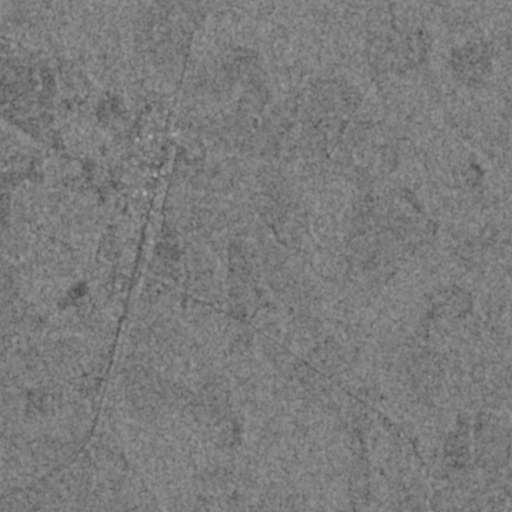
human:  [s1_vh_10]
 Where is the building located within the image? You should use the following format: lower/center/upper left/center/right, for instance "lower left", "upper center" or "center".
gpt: The building is located in the upper left of the image.
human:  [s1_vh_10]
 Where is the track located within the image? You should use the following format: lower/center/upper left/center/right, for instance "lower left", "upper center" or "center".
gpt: There is no track in the image.

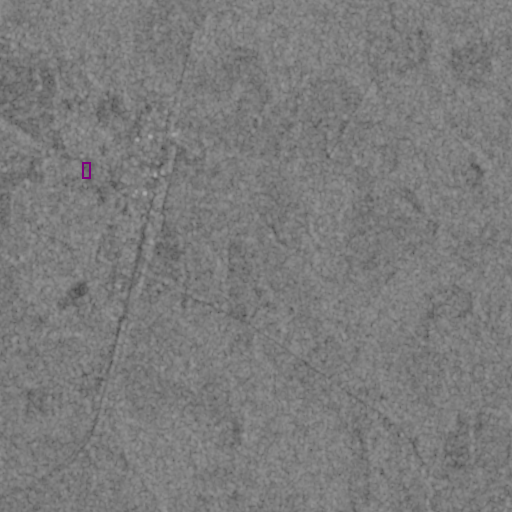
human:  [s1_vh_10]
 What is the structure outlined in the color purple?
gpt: The structure outlined in purple is a park.
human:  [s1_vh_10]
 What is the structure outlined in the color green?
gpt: There is no green outline.